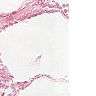
Metastatic tissue present: no